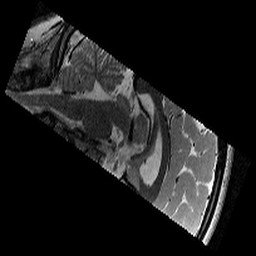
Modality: T2w
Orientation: sagittal
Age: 11
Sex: female
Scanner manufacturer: siemens
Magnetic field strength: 3 T
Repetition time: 9.23 s
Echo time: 0.067 s